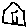
Label: house